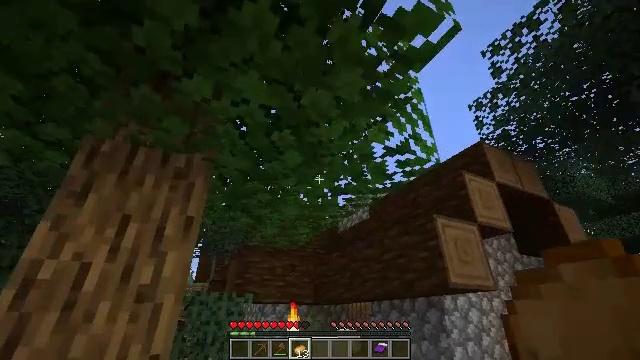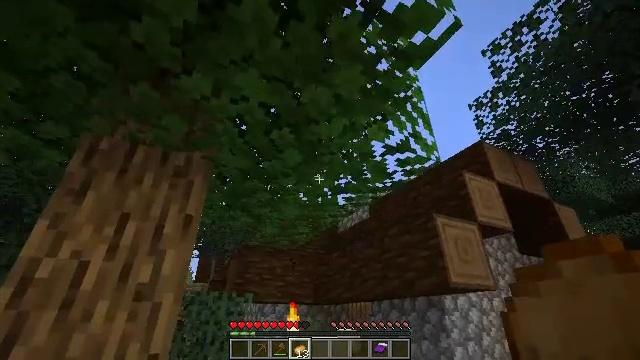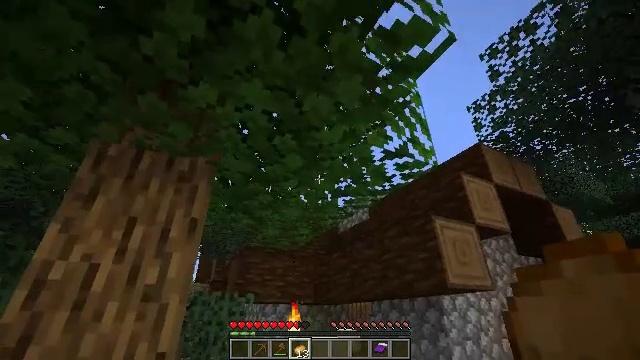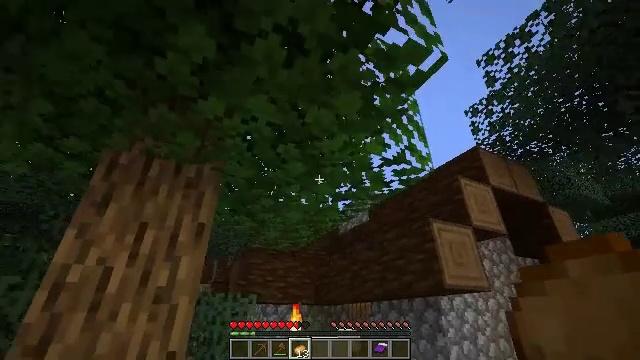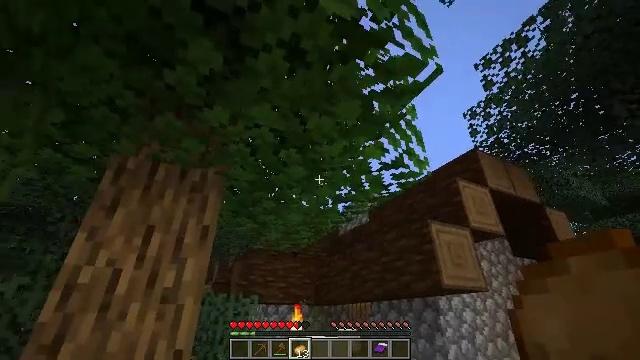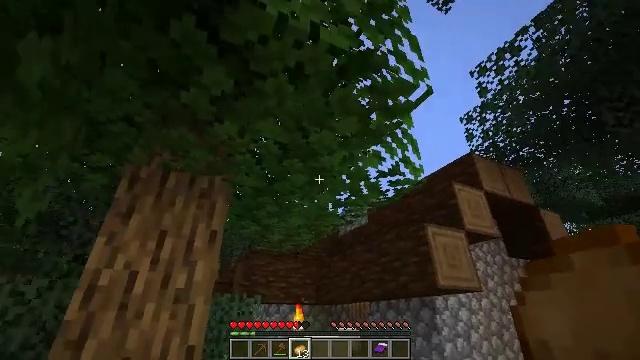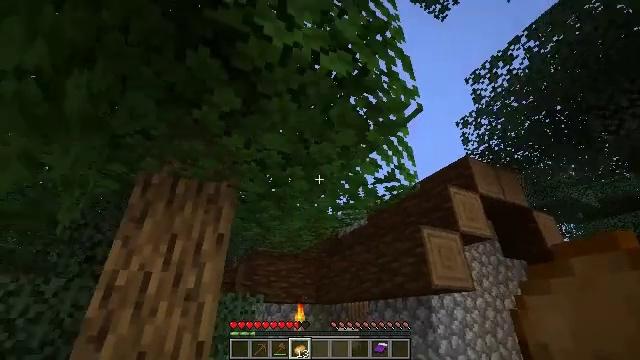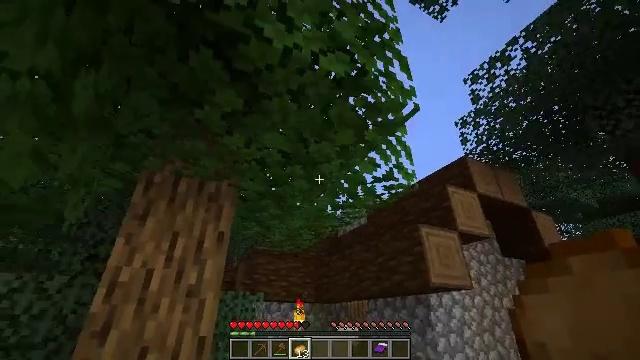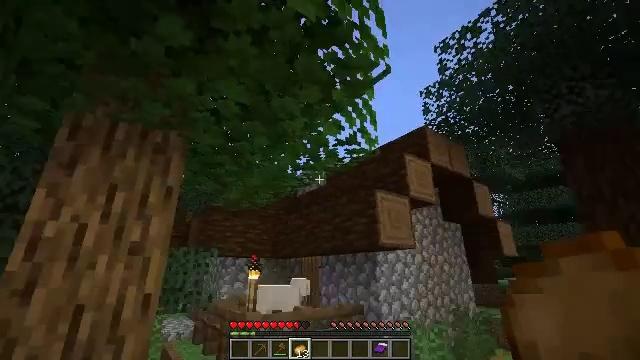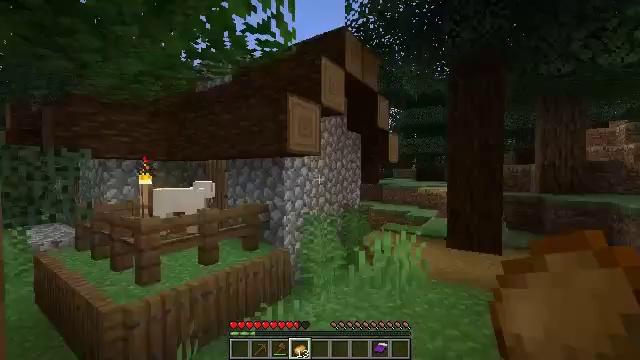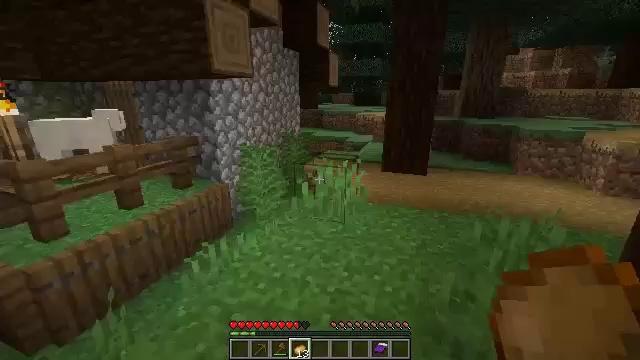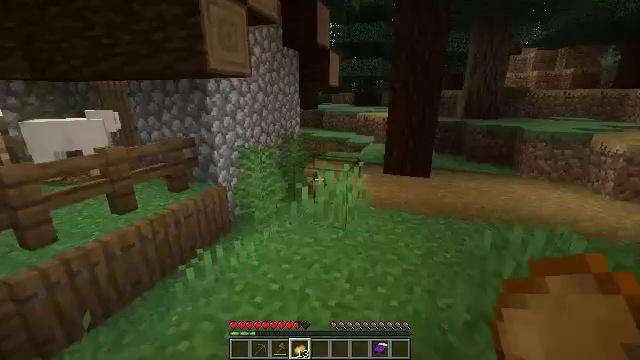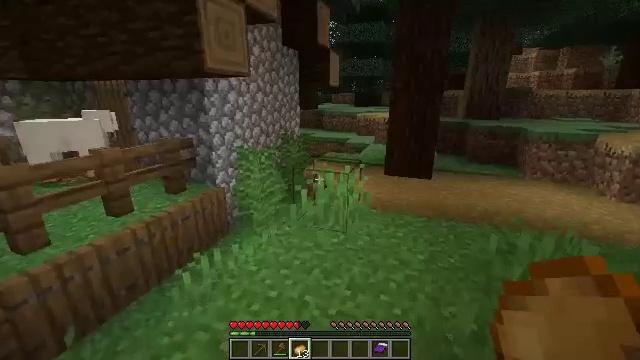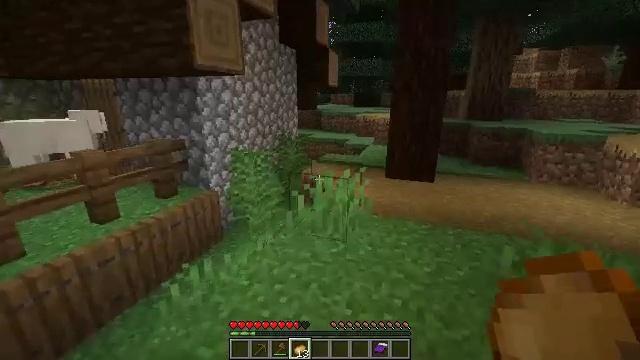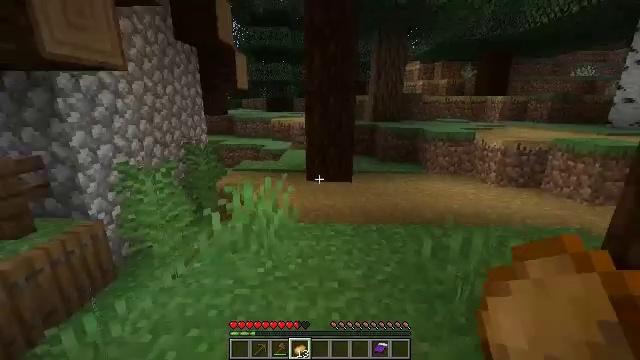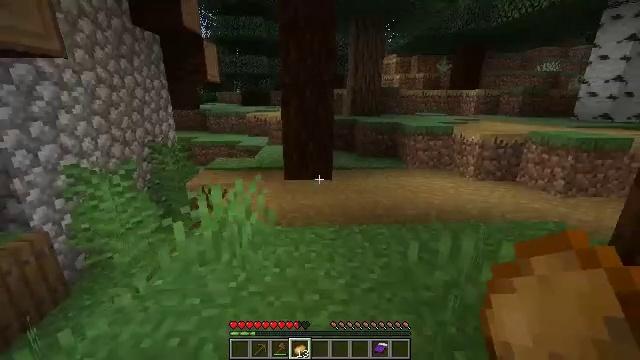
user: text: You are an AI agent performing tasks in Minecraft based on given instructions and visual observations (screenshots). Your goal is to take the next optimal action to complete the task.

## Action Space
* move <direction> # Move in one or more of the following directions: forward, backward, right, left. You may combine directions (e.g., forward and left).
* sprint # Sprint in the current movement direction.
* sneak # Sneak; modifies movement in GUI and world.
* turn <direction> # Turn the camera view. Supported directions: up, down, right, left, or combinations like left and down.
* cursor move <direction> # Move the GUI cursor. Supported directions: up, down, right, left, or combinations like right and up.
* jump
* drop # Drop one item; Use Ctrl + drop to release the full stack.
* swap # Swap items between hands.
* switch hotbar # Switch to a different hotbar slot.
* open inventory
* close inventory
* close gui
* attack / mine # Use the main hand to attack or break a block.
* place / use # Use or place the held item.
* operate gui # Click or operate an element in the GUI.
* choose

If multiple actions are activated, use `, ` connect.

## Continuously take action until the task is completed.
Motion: motion action
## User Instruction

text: Break the smoker to collect it.
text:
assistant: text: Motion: no_op
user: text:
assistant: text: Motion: move back
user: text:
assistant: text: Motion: move back
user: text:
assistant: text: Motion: move back
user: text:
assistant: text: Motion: move back
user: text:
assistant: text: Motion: no_op
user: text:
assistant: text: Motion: move forward
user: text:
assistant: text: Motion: move forward, turn right and down
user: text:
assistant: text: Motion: move forward, turn right and down
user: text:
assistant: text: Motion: move forward, turn right and down
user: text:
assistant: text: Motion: move forward
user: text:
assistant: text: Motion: move forward
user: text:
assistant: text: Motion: move forward
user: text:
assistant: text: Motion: move forward, turn right
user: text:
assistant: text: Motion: move forward and move right, turn right and down
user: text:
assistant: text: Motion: move forward and move right
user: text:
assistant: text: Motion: move forward and move right
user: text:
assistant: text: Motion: move forward
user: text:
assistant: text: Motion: move forward, turn up
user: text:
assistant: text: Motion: move forward, turn left and up
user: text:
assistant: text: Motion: move forward, turn left and up
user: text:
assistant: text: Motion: move forward, sprint
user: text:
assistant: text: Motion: move forward, sprint
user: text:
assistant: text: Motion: move forward, sprint
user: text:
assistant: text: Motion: move forward, sprint
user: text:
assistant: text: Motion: move forward, turn left and up
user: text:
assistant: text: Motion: move forward, turn left
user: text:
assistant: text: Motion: move forward, turn left and down
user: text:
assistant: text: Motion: move forward, turn left and down
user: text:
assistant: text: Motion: move forward, turn left